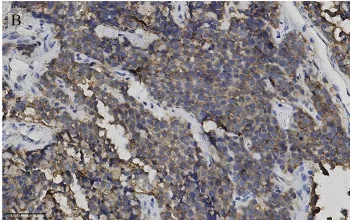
Pathological features of the penile lesion. The immunohistochemical stain showed. Diffuse membranous CD99 positivity.
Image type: pathology (immunostaining)